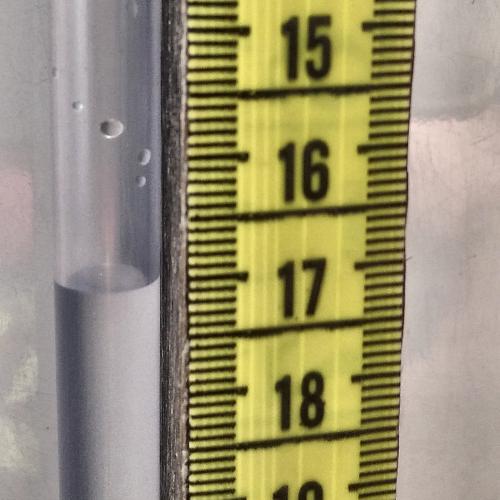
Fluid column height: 17.0 cm